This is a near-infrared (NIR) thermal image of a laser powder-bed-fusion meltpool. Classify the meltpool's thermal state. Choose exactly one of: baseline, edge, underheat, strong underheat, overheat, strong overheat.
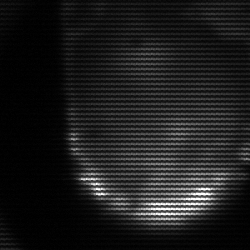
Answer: edge